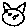
Label: cat